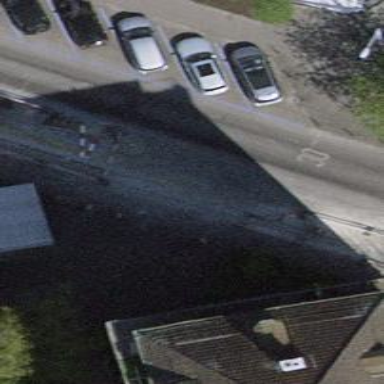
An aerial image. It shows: Bollard barrier.